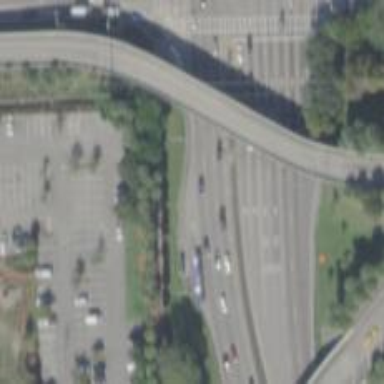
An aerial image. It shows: Asphalt trunk highway with separate sidewalks.